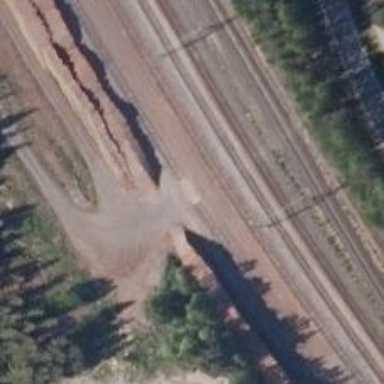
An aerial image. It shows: Level crossing with saltire marking.